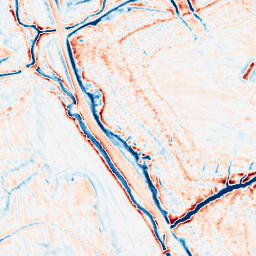
Category: multiscale
Decomposition family: dog_multiscale
Decomposition parameters: sigma_ratio: 1.4
n_scales: 5
base_sigma: 0.5
Upsampling method: sinc_hamming
Upsampling parameters: scale: 2
kernel_size: 8
Upsampling scale: 2